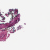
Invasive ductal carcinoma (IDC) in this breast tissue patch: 0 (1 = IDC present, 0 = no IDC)